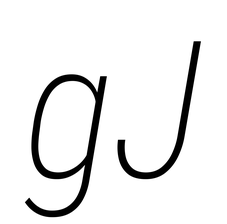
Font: Roboto-Italic_Condensed_ExtraLight_Italic